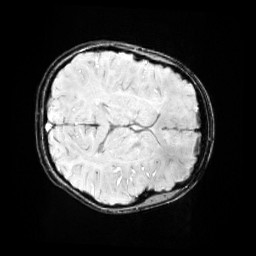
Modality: SWI
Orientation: axial
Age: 11
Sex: female
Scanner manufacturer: siemens
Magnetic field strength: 3 T
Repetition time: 0.027 s
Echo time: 0.02 s